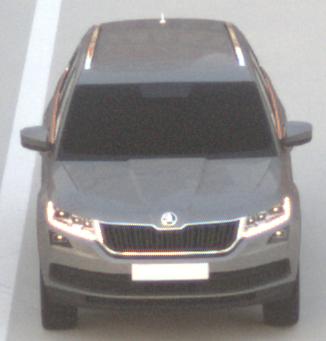
Make: Skoda
Model: Kodiaq 1.4 TSI
Detailed model: Kodiaq
Model produced from: 2017/03
Model produced until: 2018/05
Doors: 5
Color: gray
Road condition: dry road
Daytime: dawn
Contrast: low contrast